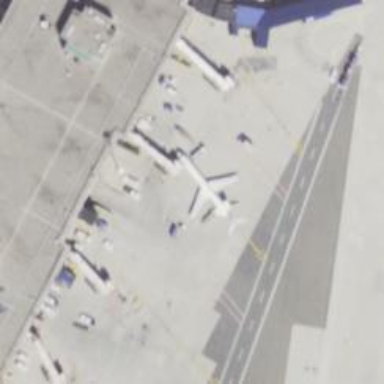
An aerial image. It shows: Airport gate.